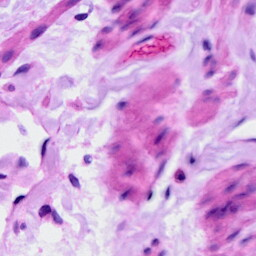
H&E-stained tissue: Ovarian